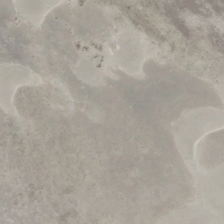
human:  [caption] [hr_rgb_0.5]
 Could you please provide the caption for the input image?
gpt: the sand in the desert looks calm .

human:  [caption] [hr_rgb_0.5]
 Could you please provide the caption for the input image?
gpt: it is a piece of yellow desert .

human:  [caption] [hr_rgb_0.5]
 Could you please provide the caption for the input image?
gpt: it is a piece of yellow desert .

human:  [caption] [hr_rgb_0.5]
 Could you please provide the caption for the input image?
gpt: a vast expanse of desert .

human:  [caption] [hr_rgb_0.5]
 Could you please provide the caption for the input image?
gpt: a vast expanse of desert .